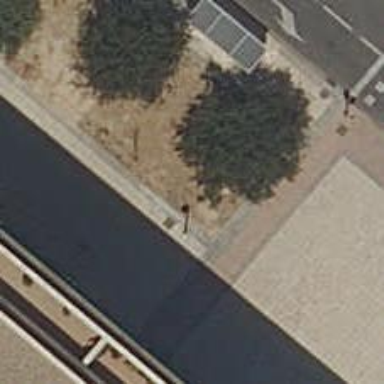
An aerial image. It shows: Bus stop with platform for public transport.